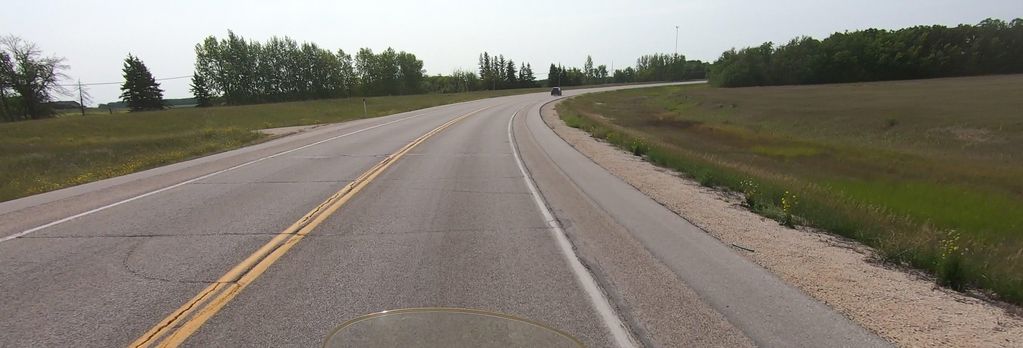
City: winnipeg